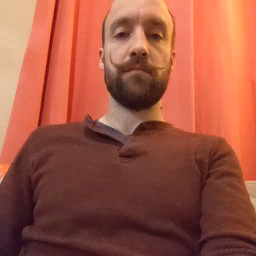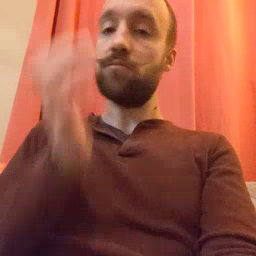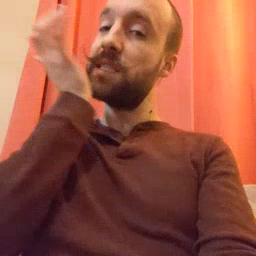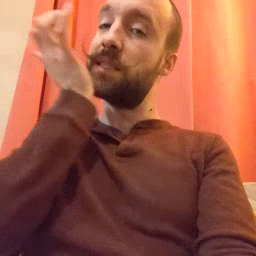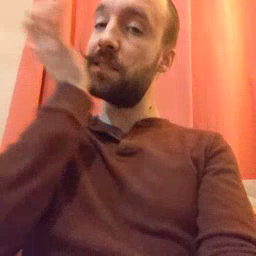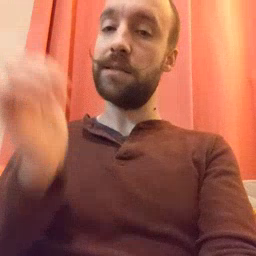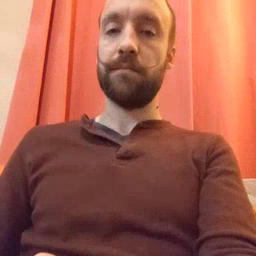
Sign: grass